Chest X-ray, AP view. Patient: 50 years old, sex M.
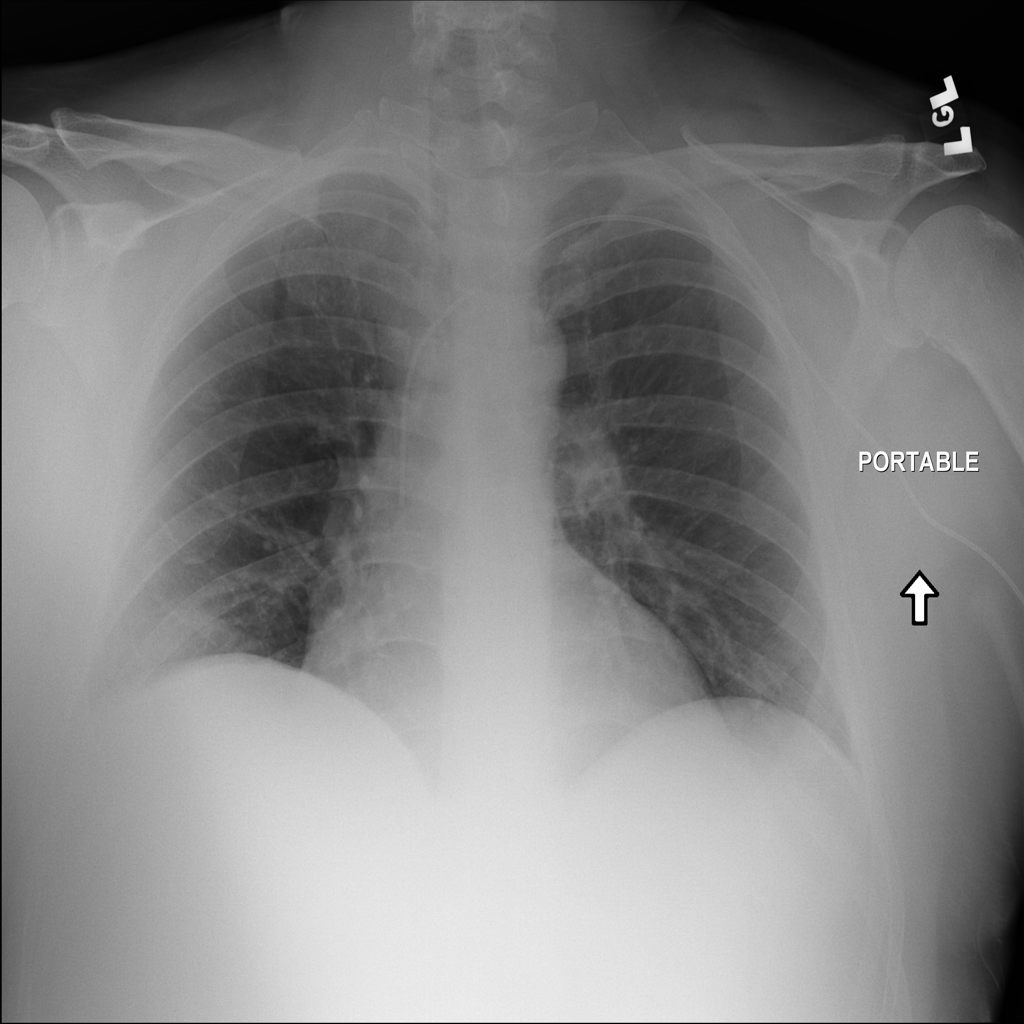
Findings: No Finding